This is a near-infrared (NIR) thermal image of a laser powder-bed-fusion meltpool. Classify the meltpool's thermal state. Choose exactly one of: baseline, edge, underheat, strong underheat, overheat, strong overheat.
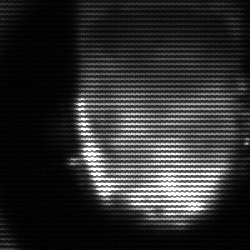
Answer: baseline